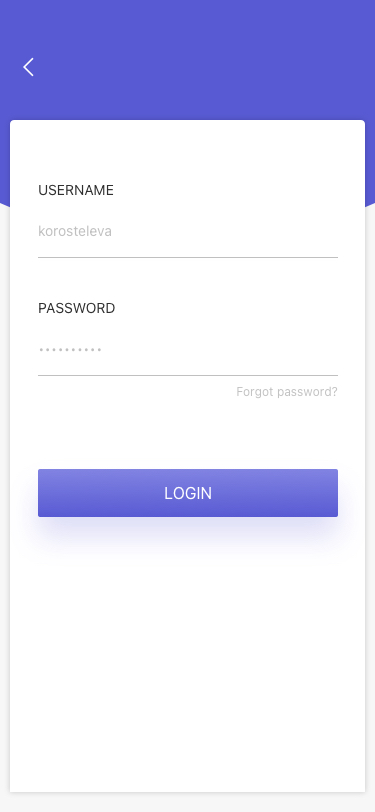
Text in this UI design:
LOGIN
••••••••••
PASSWORD
Forgot password?
korosteleva
USERNAME